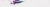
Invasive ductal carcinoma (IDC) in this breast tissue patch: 0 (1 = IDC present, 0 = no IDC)